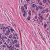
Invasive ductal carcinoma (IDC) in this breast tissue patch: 0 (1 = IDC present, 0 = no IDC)